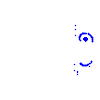
Particle: electron